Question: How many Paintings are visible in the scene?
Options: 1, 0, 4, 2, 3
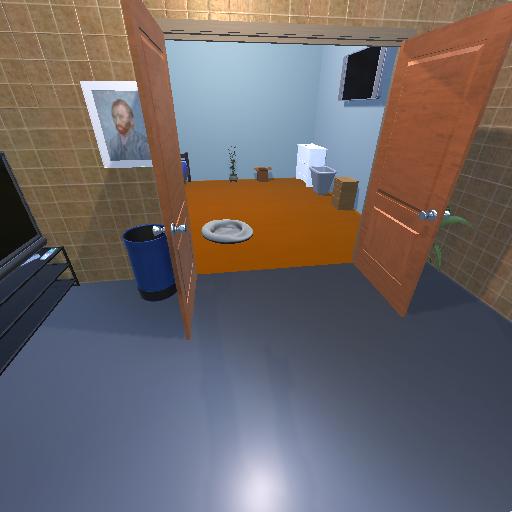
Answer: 1